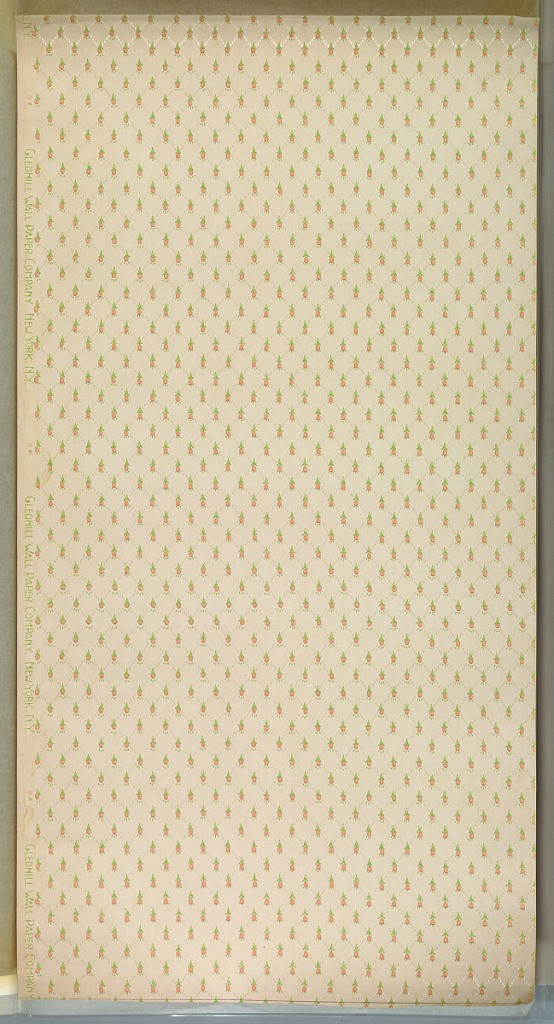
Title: Sidewall
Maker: Gledhill Wall Paper Co., New York, New York, founded 1900
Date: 1905–1915
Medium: Machine-printed paper, liquid mica
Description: All-over small, pink stylized flowers connected by white mica dot lattice. White ground. Printed in green, pink and white liquid mica. Slight water damage. Printed in selvedge: "Gledhill Wall Paper Company. New York. N. Y. "